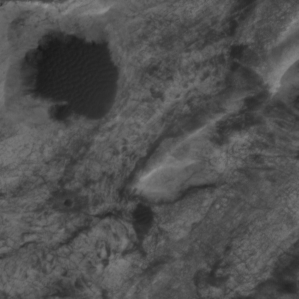
Label: non_frost